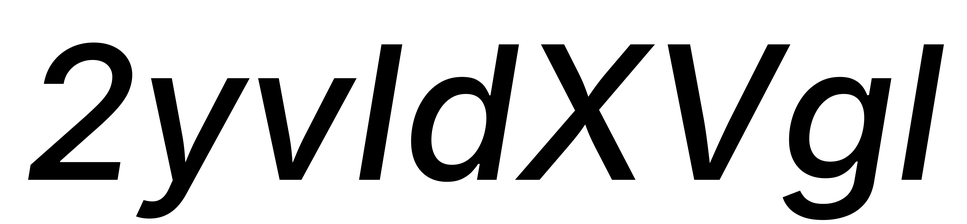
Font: Inter-Italic_Medium_Italic